Question: Essentially, I am trying to smooth a contour line from an image segmentation using Matlab's interp1 method. Unfortunately, interp1 is not behaving as I expect, perhaps because I am using it incorrectly. My code for the interpolation follows:
'''
y2 = interp1(x, y, 'nearest');
'''
Then, I attempted to plot the original x value against y2 along with the original function (see attached plot).
'''
plot(x, y2, 'x');
'''
I thought that the interpolation would smooth the original function - which, to some extent, it does - yet, the interp1 method appears to be offset from the origin and rotated. I would like this result more aligned with the original data. Any guidance would be appreciated.

'''
+------------------+------------------+
| y | x |
+------------------+------------------+
| 37.9838709677419 | 1 |
| 38 | 1.02500000000000 |
| 38.9750000000000 | 2 |
| 38.9935064935065 | 3.00000000000000 |
| 39 | 3.08333333333333 |
| 39.9166666666667 | 4 |
| 39.9935064935065 | 5.00000000000000 |
| 40 | 5.01562500000000 |
| 40.9843750000000 | 6 |
| 40.9928571428571 | 7 |
| 41 | 7.01388888888889 |
| 41.9861111111111 | 8 |
| 42 | 8.01388888888889 |
| 42.9861111111111 | 9 |
| 42.9966216216216 | 10 |
| 43 | 10.0055555555556 |
| 43.9944444444445 | 11.0000000000000 |
| 44 | 11.0384615384615 |
| 44.9615384615385 | 12 |
| 44.9948979591837 | 13 |
| 45 | 13.0555555555556 |
| 45.9444444444444 | 14 |
| 45.9848484848485 | 15 |
| 46 | 15.0333333333333 |
| 46.9666666666667 | 16 |
| 46.9916666666667 | 17 |
| 46.9939759036145 | 18 |
| 47 | 18.0357142857143 |
| 47.9642857142857 | 19 |
| 47.9861111111111 | 20 |
| 48 | 20.0098039215686 |
| 48.9901960784314 | 21.0000000000000 |
| 49 | 21.0074626865672 |
| 49.9925373134328 | 22 |
| 50 | 22.0076923076923 |
| 51 | 22.1000000000000 |
| 51.9000000000000 | 23 |
| 52 | 23.0500000000000 |
| 52.9500000000000 | 24.0000000000000 |
| 53 | 24.0161290322581 |
| 53.9838709677419 | 25 |
| 54 | 25.0217391304348 |
| 54.9782608695652 | 26 |
| 55 | 26.1666666666667 |
| 55.8333333333333 | 27 |
| 55.9886363636364 | 28 |
| 56 | 28.0087719298246 |
| 56.9912280701754 | 29 |
| 56.9935897435897 | 30 |
| 57 | 30.1000000000000 |
| 57.9000000000000 | 31.0000000000000 |
| 57.9722222222222 | 32 |
| 58 | 32.1250000000000 |
| 58.8750000000000 | 33 |
| 58.9782608695652 | 34 |
| 58.9687500000000 | 35 |
| 58.9883720930233 | 36.0000000000000 |
| 59 | 36.0833333333333 |
| 59.9166666666667 | 37 |
| 59.9736842105263 | 38 |
| 60 | 38.1000000000000 |
| 60.9000000000000 | 39 |
| 60.9750000000000 | 40 |
| 61 | 40.0113636363636 |
| 61.9886363636364 | 41 |
| 61.9883720930233 | 42 |
| 62 | 42.0714285714286 |
| 62.9285714285714 | 43 |
| 63 | 43.0357142857143 |
| 64 | 43.0714285714286 |
| 65 | 43.1000000000000 |
| 66 | 43.0833333333333 |
| 67 | 43.0833333333333 |
| 68 | 43.0625000000000 |
| 69 | 43.0384615384615 |
| 70 | 43.0166666666667 |
| 71 | 43.0106382978723 |
| 71.1666666666667 | 43 |
| 72 | 42.1666666666667 |
| 73 | 42.0833333333333 |
| 74 | 42.0625000000000 |
| 75 | 42.0625000000000 |
| 76 | 42.1666666666667 |
| 76.8333333333333 | 43 |
| 77 | 43.0142857142857 |
| 78 | 43.0277777777778 |
| 78.9722222222222 | 44 |
| 79 | 44.0064102564103 |
| 79.9935897435898 | 45 |
| 80 | 45.0277777777778 |
| 81 | 45.2500000000000 |
| 81.7500000000000 | 46 |
| 82 | 46.0833333333333 |
| 82.9166666666667 | 47.0000000000000 |
| 83 | 47.0166666666667 |
| 84 | 47.1250000000000 |
| 84.8750000000000 | 48 |
| 85 | 48.0131578947368 |
| 86 | 48.0714285714286 |
| 86.9285714285714 | 49 |
| 87 | 49.5000000000000 |
| 87.5000000000000 | 50 |
| 88 | 50.0714285714286 |
| 88.9285714285714 | 51.0000000000000 |
| 89 | 51.0178571428571 |
| 89.9821428571429 | 52 |
| 89.9583333333333 | 99 |
| 89.9923076923077 | 100 |
| 89.9938271604938 | 101 |
| 89.9666666666667 | 102 |
| 89.9375000000000 | 103 |
| 90 | 52.0106382978723 |
| 90.9893617021277 | 53 |
| 90.9750000000000 | 85 |
| 90.9915254237288 | 86 |
| 90.9871794871795 | 87 |
| 90.9687500000000 | 88 |
| 90.9583333333333 | 89 |
| 90.9935064935065 | 90 |
| 90.9937500000000 | 91 |
| 90.9807692307692 | 92 |
| 90.9687500000000 | 93 |
| 90.9827586206897 | 94 |
| 90.9814814814815 | 95 |
| 90.9500000000000 | 96.0000000000000 |
| 90.9687500000000 | 97 |
| 90 | 98.9444444444444 |
| 90.9444444444444 | 98 |
| 90 | 103.<PHONE> |
| 90.9375000000000 | 104 |
| 90.8333333333333 | 105 |
| 91 | 53.0166666666667 |
| 91.9833333333333 | 54.0000000000000 |
| 91.9687500000000 | 75 |
| 91.9545454545455 | 77 |
| 91.9642857142857 | 78.0000000000000 |
| 91.9444444444444 | 79 |
| 91.8333333333333 | 80 |
| 91.9166666666667 | 81 |
| 91.9000000000000 | 82 |
| 91.5000000000000 | 83 |
| 91 | 84.7500000000000 |
| 91.7500000000000 | 84 |
| 91 | 105.<PHONE> |
| 91.9000000000000 | 106 |
| 91.9615384615385 | 107 |
| 91.9500000000000 | 124 |
| 91.9000000000000 | 125 |
| 91.7500000000000 | 126 |
| 91.8750000000000 | 127 |
| 91.9000000000000 | 128 |
| 91.8750000000000 | 129 |
| 92 | 54.0294117647059 |
| 92.9705882352941 | 55 |
| 92.9910714285714 | 56 |
| 92 | 74.9687500000000 |
| 92.9687500000000 | 74 |
| 92 | 75.0416666666667 |
| 92 | 76.9583333333333 |
| 92.9583333333333 | 76.0000000000000 |
| 92 | 107.<PHONE> |
| 92.8750000000000 | 108 |
| 92.9687500000000 | 109 |
| 92.9500000000000 | 122.<PHONE> |
| 92 | 123.875000000000 |
| 92.8750000000000 | 123 |
| 92 | 129.<PHONE> |
| 92.8750000000000 | 130 |
| 93 | 56.0125000000000 |
| 93.9750000000000 | 69.0000000000000 |
| 93.9838709677419 | 70 |
| 93.9761904761905 | 71 |
| 93.9761904761905 | 72.0000000000000 |
| 93 | 73.9500000000000 |
| 93.9500000000000 | 73 |
| 93 | 109.<PHONE> |
| 93.9285714285714 | 110.<PHONE> |
| 93 | 121.968750000000 |
| 93.9687500000000 | 121 |
| 93 | 130.<PHONE> |
| 93.9166666666667 | 131 |
| 94 | 56.0625000000000 |
| 94.9375000000000 | 57 |
| 94.9838709677419 | 58 |
| 94.9864864864865 | 59 |
| 94.9893617021277 | 66 |
| 94.9722222222222 | 67 |
| 94.0000000000000 | 68.9833333333333 |
| 94.9833333333333 | 68 |
| 94 | 110.<PHONE> |
| 94.9375000000000 | 111 |
| 94.9861111111111 | 112.<PHONE> |
| 94.9861111111111 | 115.<PHONE> |
| 94.9933333333333 | 119 |
| 94 | 120.980769230769 |
| 94.9807692307692 | 120 |
| 94 | 131.<PHONE> |
| 94.9871794871795 | 132 |
| 95 | 59.0384615384615 |
| 95.9615384615385 | 60 |
| 95.9807692307692 | 61.0000000000000 |
| 95.9722222222222 | 62 |
| 95.9838709677419 | 63 |
| 95.9852941176471 | 64 |
| 95 | 65.9583333333333 |
| 95.9583333333333 | 65 |
| 95 | 112.<PHONE> |
| 95.9736842105263 | 113 |
| 95 | 114.994252873563 |
| 95.9942528735632 | 114 |
| 95 | 115.<PHONE> |
| 95.9848484848485 | 116 |
| 95.9893617021277 | 117.<PHONE> |
| 95 | 118.982142857143 |
| 95.9821428571429 | 118 |
| 95 | 132.<PHONE> |
| 95.9852941176471 | 133.<PHONE> |
| 95.9954545454546 | 134 |
| 96 | 134.<PHONE> |
| 96.9857142857143 | 135 |
| 97 | 135.<PHONE> |
| 97.9772727272727 | 136 |
| 98 | 136.<PHONE> |
| 98.9782608695652 | 137 |
| 99 | 137.<PHONE> |
| 99.9615384615385 | 138.<PHONE> |
| 100 | 138.<PHONE> |
| 100.977272727273 | 139 |
| 101 | 139.<PHONE> |
+------------------+------------------+
'''
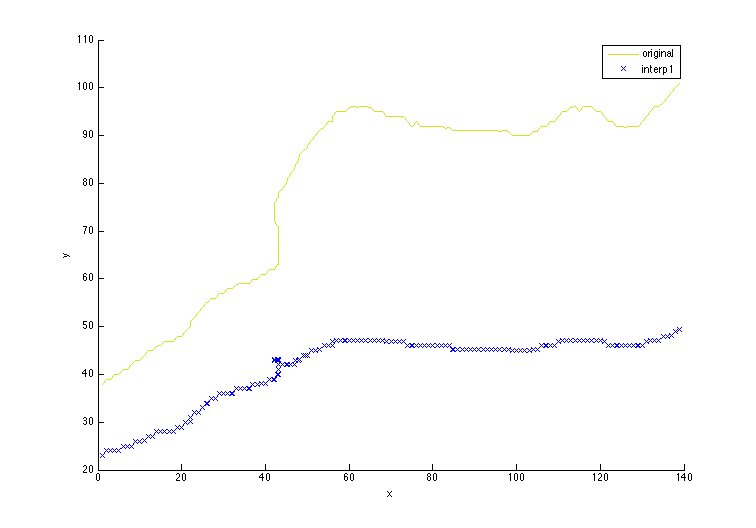
Answer: There are few problems with your code.
First, I think you used the 'interp1' function incorrectly. As you used it, the function interpolates 'x' at the points specified by 'y' assuming 'x' is sampled at 1,2,3,....
Check out <URL> documentation.
What I think you tried to do is interpolate y at 1,2,3,...
If I am correct then the syntax should be (but it wouldn't work as I explain later)
'''
x2 = 1:max(round(x));
y2 = interp1(x, y,x2 , 'nearest');
plot(x2,y2,'x');
'''
Which brings me to the other two problems.
Your grid points are not monotonically increased and not unique.
The first problem can be solved by using 'sort':
'''
[x,ind] = sort(x);
y = y(ind);
'''
The second one can be solved with 'unique' (however this is not necessarily how you would want to do that):
'''
[x,ind] = unique(x);
y = y(ind);
'''
Finally, you can interpolate as I suggested above.
BTW: there are other ways to "remove the large humps in the data" or "to smooth it out", such as filtering (linear and non-linear).